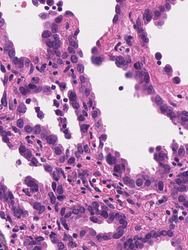
Tumor epithelial tissue: yes
Tumor-associated stroma tissue: yes
Normal tissue: no